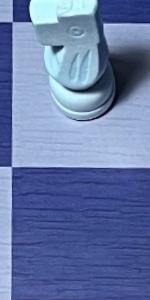
Label: Empty